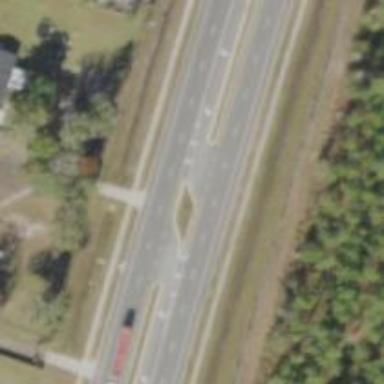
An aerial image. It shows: Asphalt trunk highway.